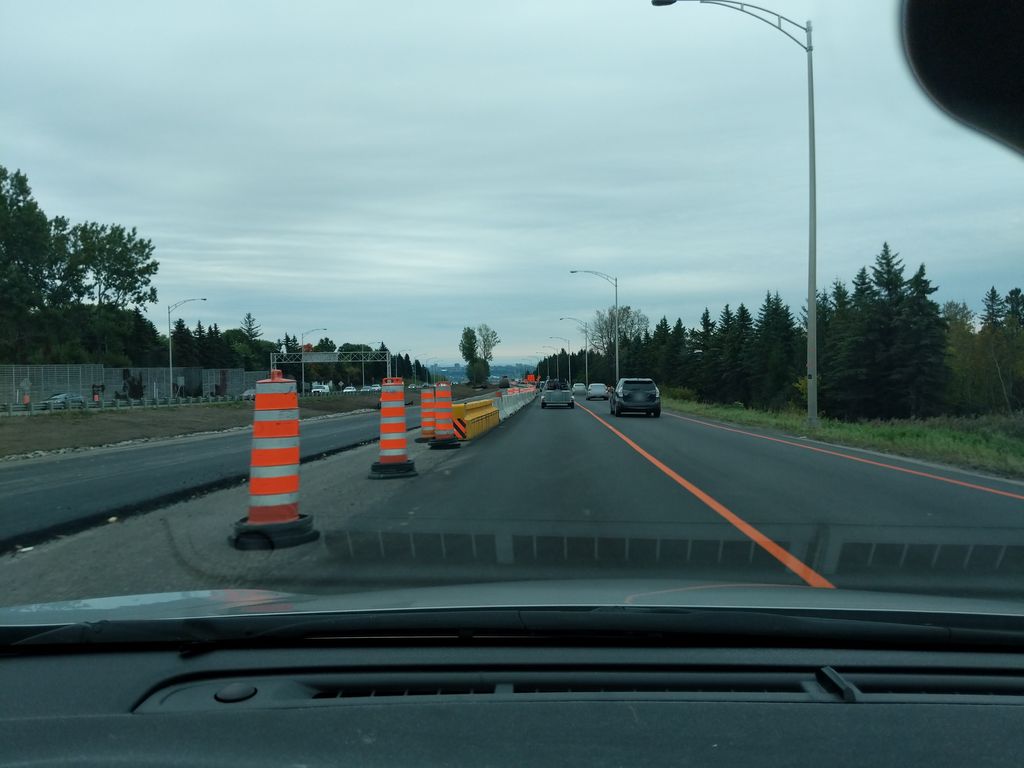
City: quebec_city